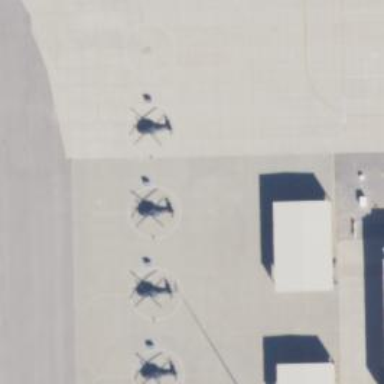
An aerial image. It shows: Image of helipad at airport.